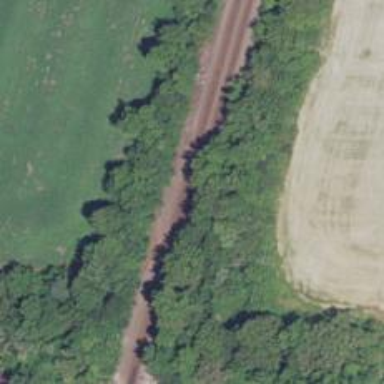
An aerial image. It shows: Railway track.